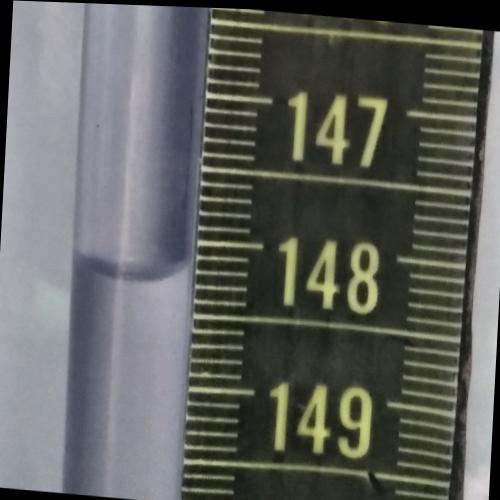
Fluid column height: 148.2 cm